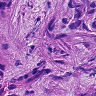
Metastatic tissue present: yes